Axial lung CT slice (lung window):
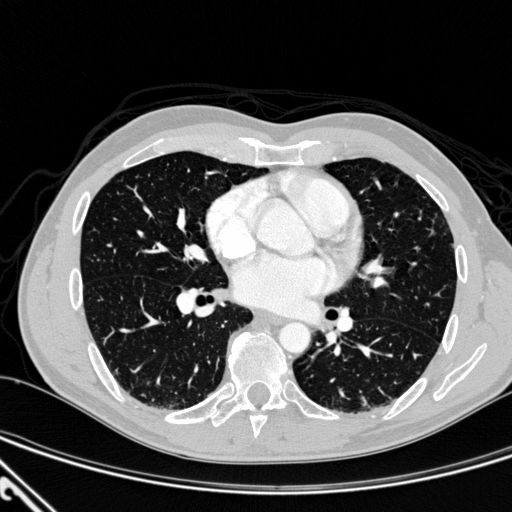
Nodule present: no